Field crop: tomato
Growth stage: 1
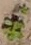
Species: portulaca